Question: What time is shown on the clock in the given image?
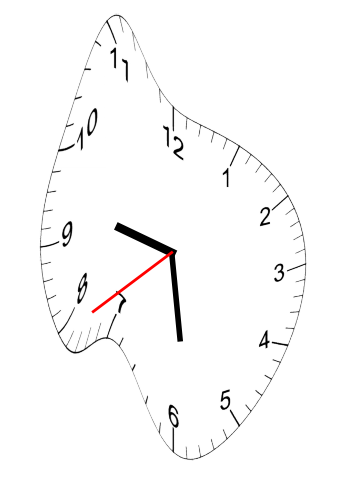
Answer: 09:28:39